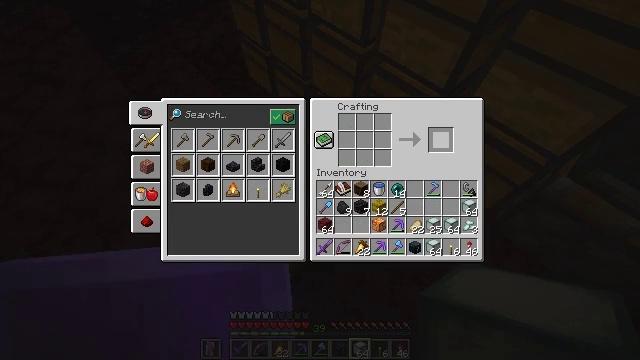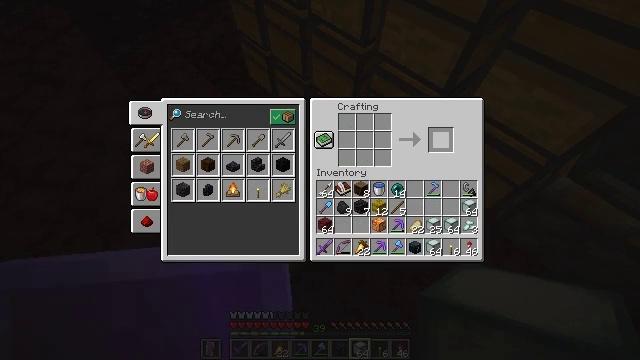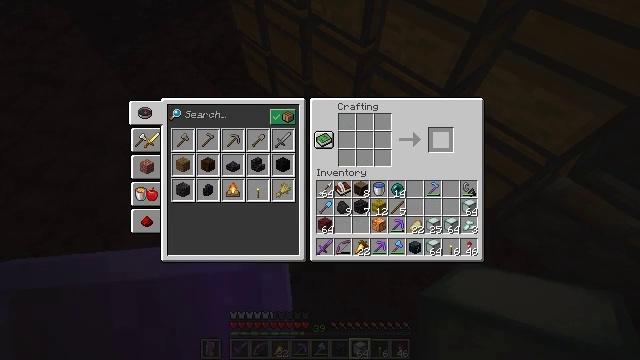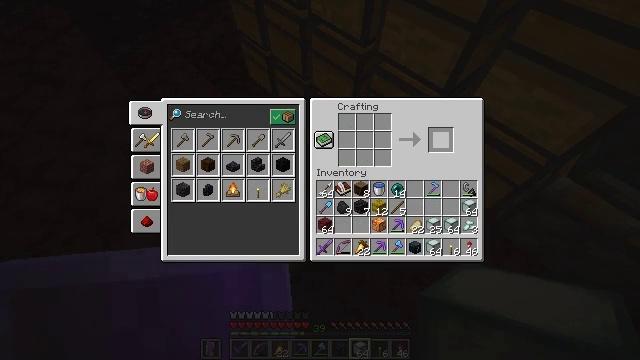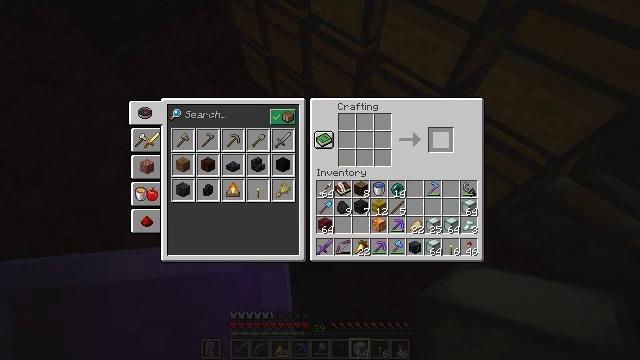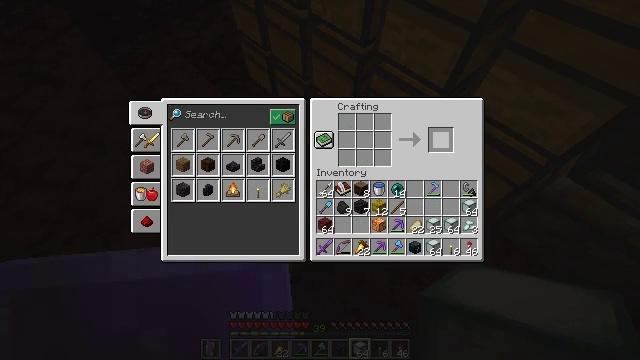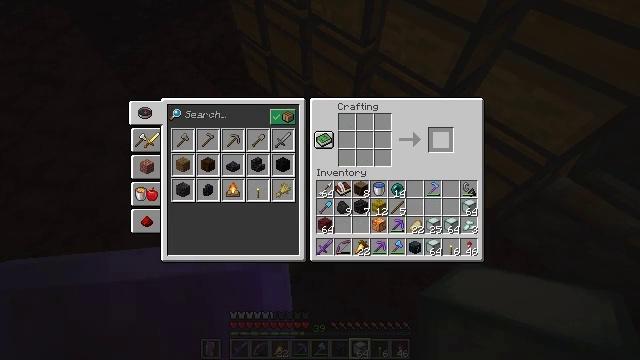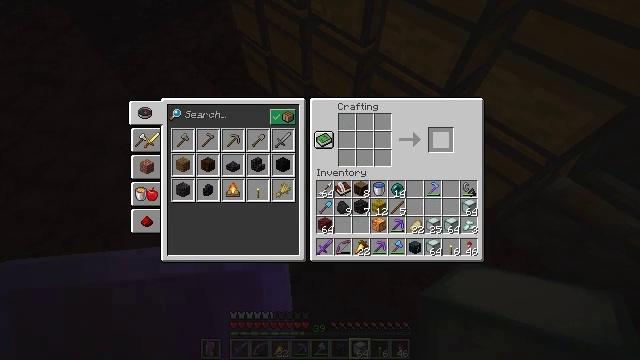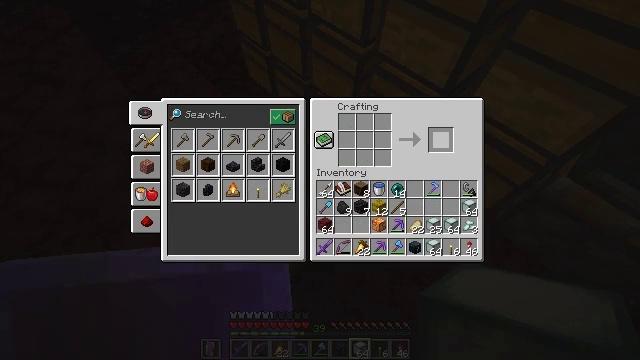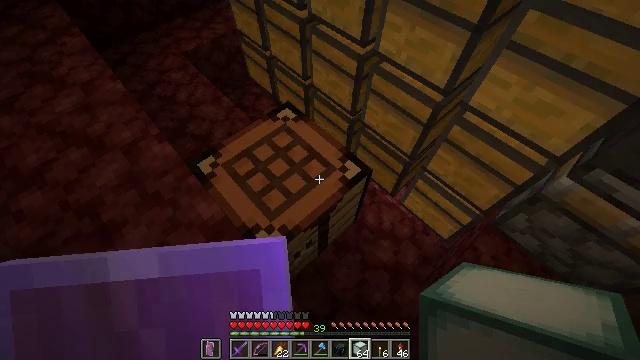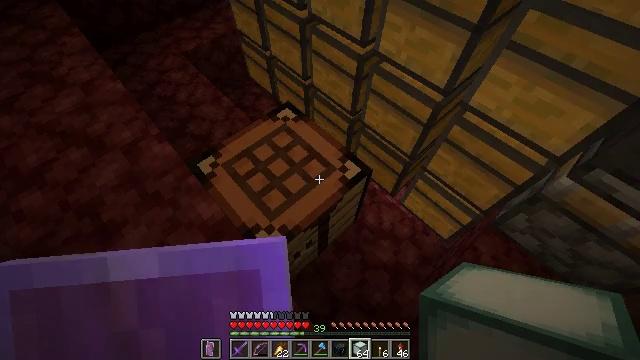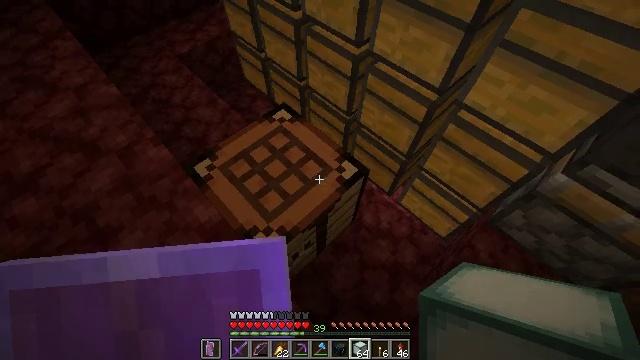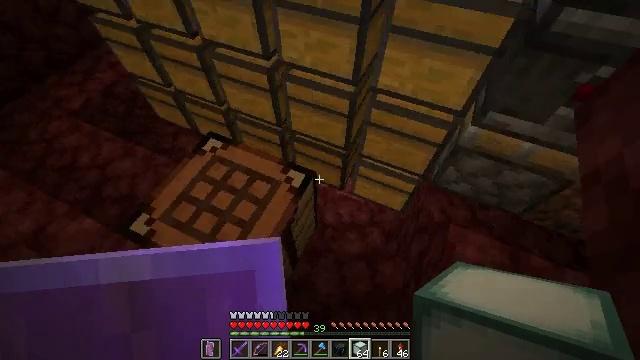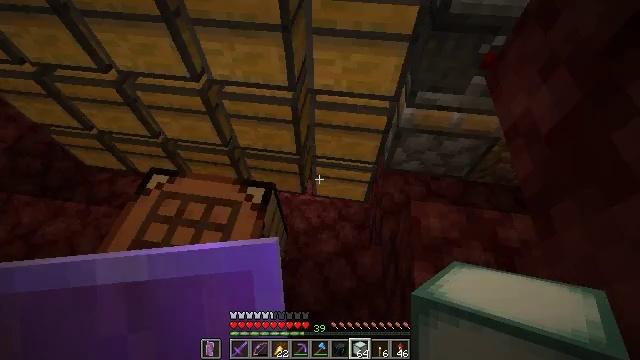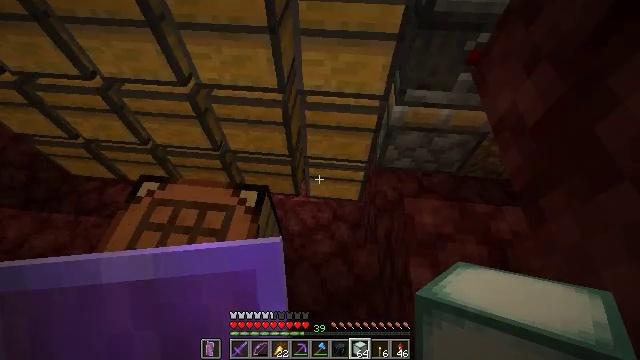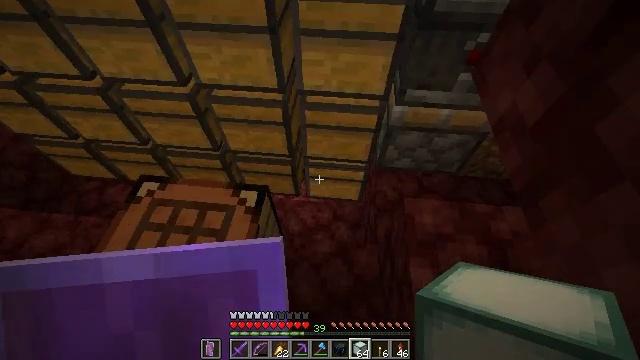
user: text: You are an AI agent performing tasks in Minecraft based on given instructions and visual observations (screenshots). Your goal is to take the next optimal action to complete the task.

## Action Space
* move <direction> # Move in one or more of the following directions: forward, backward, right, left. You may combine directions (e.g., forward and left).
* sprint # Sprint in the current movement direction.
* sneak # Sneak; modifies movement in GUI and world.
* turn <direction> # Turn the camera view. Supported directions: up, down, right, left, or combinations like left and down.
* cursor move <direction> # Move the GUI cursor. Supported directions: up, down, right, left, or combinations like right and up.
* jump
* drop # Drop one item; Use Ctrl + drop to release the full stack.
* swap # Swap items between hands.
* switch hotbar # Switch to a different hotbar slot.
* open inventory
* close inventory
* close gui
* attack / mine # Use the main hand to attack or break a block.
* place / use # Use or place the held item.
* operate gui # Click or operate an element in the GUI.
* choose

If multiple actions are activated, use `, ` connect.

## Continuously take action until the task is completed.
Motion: motion action
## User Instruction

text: Obtain a sea lantern through crafting.
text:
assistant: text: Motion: no_op
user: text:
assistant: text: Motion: no_op
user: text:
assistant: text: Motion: no_op
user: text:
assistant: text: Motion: no_op
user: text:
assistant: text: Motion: no_op
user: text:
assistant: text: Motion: no_op
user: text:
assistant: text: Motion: no_op
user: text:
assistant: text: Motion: no_op
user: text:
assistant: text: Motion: no_op
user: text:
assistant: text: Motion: close gui
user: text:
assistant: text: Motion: turn right
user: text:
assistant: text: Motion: turn right and up
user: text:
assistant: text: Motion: turn right and up
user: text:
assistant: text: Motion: turn right
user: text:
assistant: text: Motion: no_op
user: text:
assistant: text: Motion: move forward
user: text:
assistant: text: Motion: move forward
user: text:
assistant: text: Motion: move forward
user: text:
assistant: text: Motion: move forward
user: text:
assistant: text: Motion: no_op
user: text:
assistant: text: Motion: no_op
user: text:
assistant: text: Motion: no_op
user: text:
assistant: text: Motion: no_op
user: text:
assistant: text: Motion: no_op
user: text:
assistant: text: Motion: no_op
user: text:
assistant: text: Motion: no_op
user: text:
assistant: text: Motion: no_op
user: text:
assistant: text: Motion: turn right
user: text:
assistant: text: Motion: turn right
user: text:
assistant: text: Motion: turn right and down